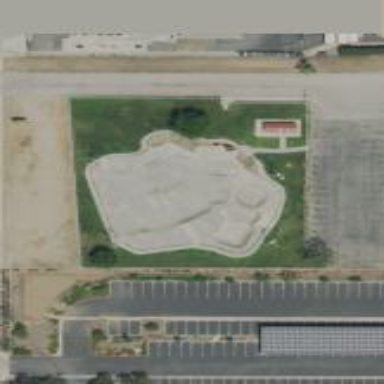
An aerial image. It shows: Concrete pitch for leisure land activities.